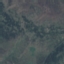
Label: HerbaceousVegetation